Aerial crown-view tile of a tropical tree (Barro Colorado Island, Panama), acquired 20250414:
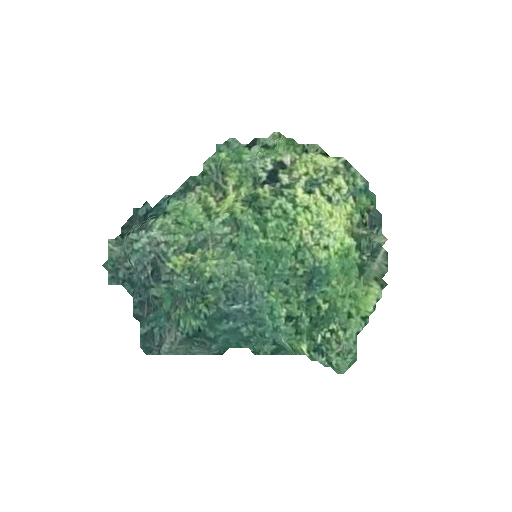
Species: Dendropanax arboreus
GBIF accepted scientific name: Dendropanax arboreus
Crown area: 70.534 m²